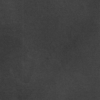
Label: dusty